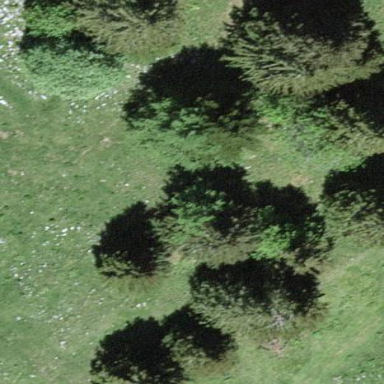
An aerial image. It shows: Evergreen forest with needle-leaved trees.